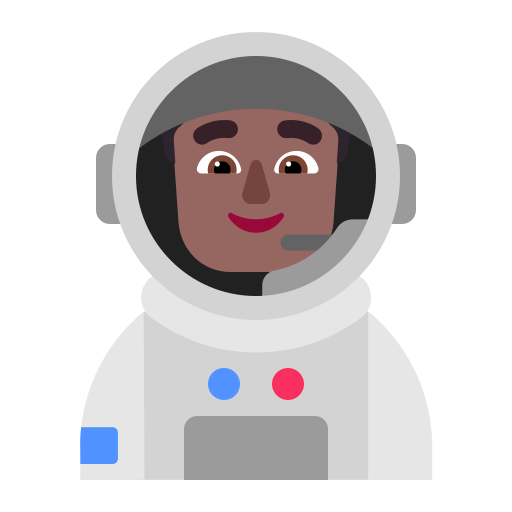
man astronaut flat  dark